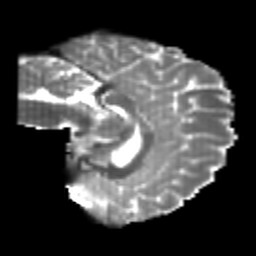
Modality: T2w
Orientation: sagittal
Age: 23
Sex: female
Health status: healthy
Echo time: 0.074 s